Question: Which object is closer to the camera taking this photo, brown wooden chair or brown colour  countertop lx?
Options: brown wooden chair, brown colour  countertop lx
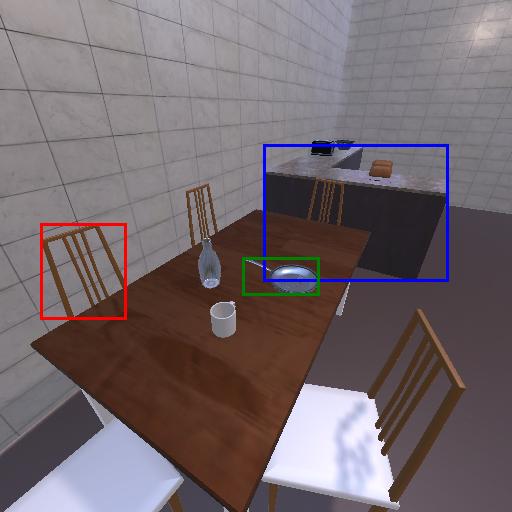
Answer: brown wooden chair